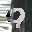
Label: 9